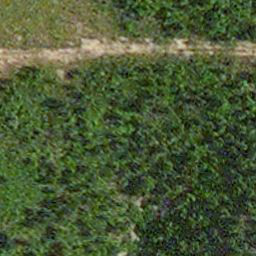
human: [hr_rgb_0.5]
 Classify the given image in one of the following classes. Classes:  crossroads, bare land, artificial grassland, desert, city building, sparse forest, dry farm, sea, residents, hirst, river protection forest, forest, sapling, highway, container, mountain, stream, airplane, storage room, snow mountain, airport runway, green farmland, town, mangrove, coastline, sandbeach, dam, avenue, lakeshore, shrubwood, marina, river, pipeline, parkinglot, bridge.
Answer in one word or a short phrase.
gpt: avenue